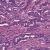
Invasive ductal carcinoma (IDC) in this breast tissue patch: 1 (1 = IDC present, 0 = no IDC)